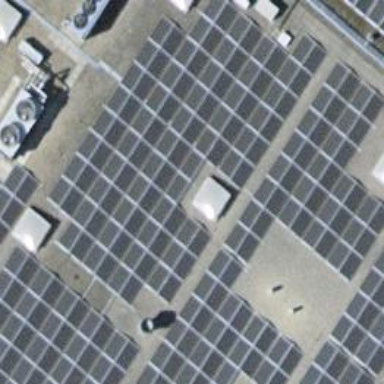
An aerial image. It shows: Solar power generator with photovoltaic panels.